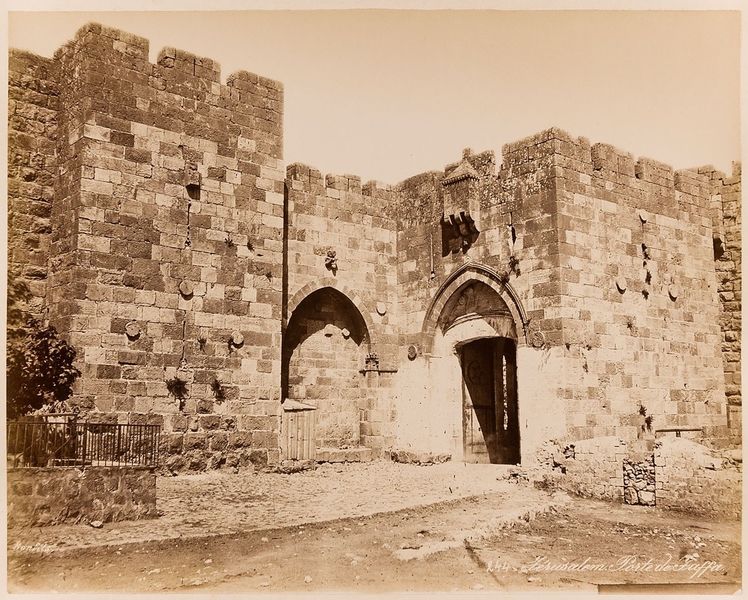
Titel: 244. Jérusalem. Porte de Jaffa
Künstler: Félix Bonfils
Standort: Hamburg
Institution: Museum für Kunst und Gewerbe Hamburg
Schlagwörter: foto, fotografie, photographie, photo, karton, stadtmauer, albumin, lichtbild, reisefotografie, historische, schwarzweißpositivverfahren, silbersalzverfahren, schwarzweißfotografie, gebäude, örtlichkeit, straße, stätte, reisephotographie, albuminpapier, jaffator